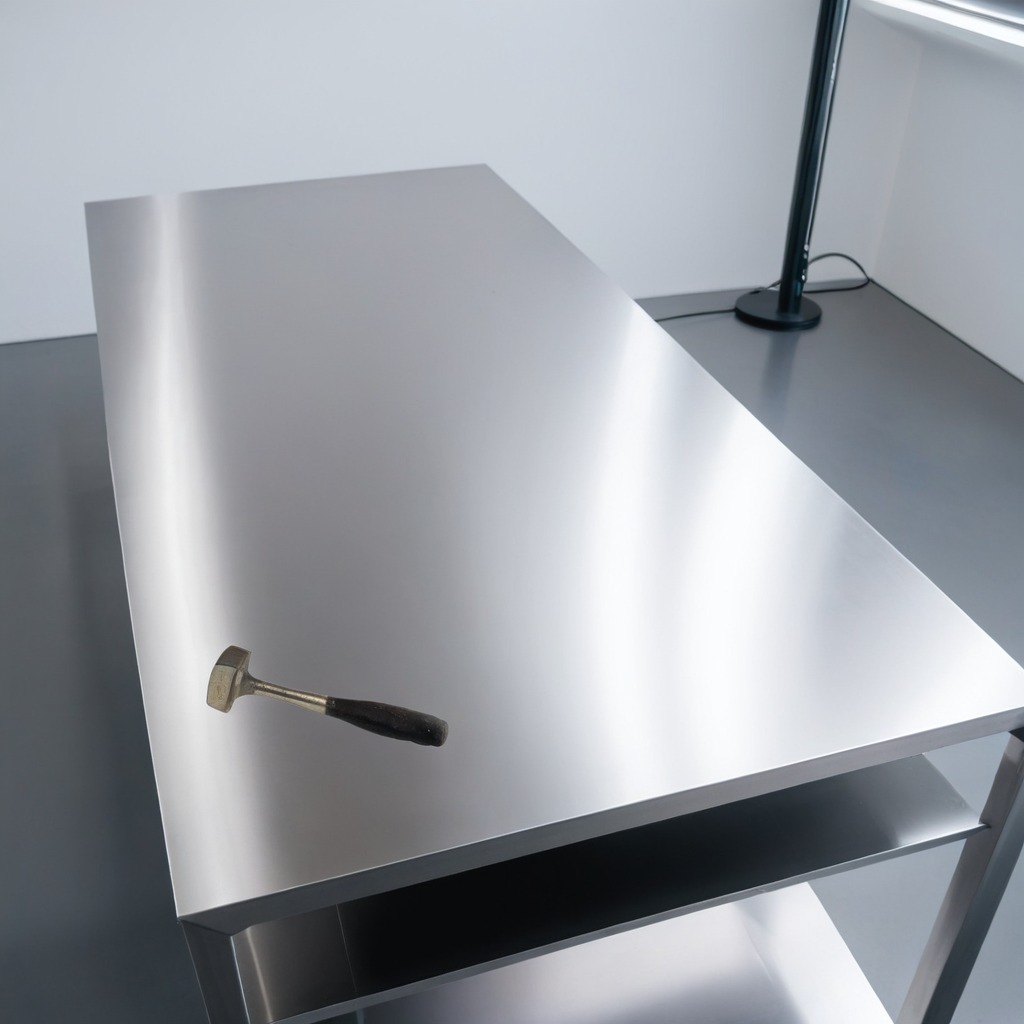
A hammer is lying on a stainless steel table in a high-end prototyping lab.